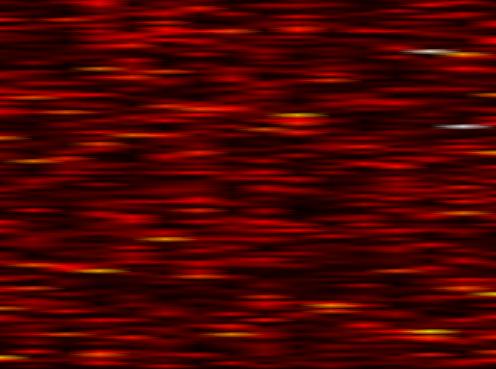
Label: WOLA